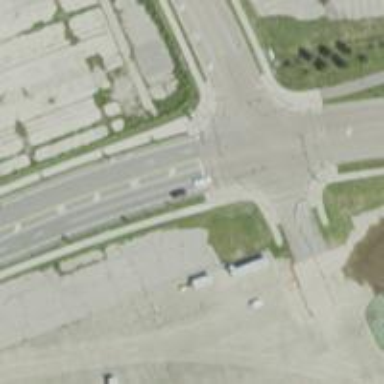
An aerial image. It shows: Tertiary road with asphalt surface.